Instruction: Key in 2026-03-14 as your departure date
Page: home
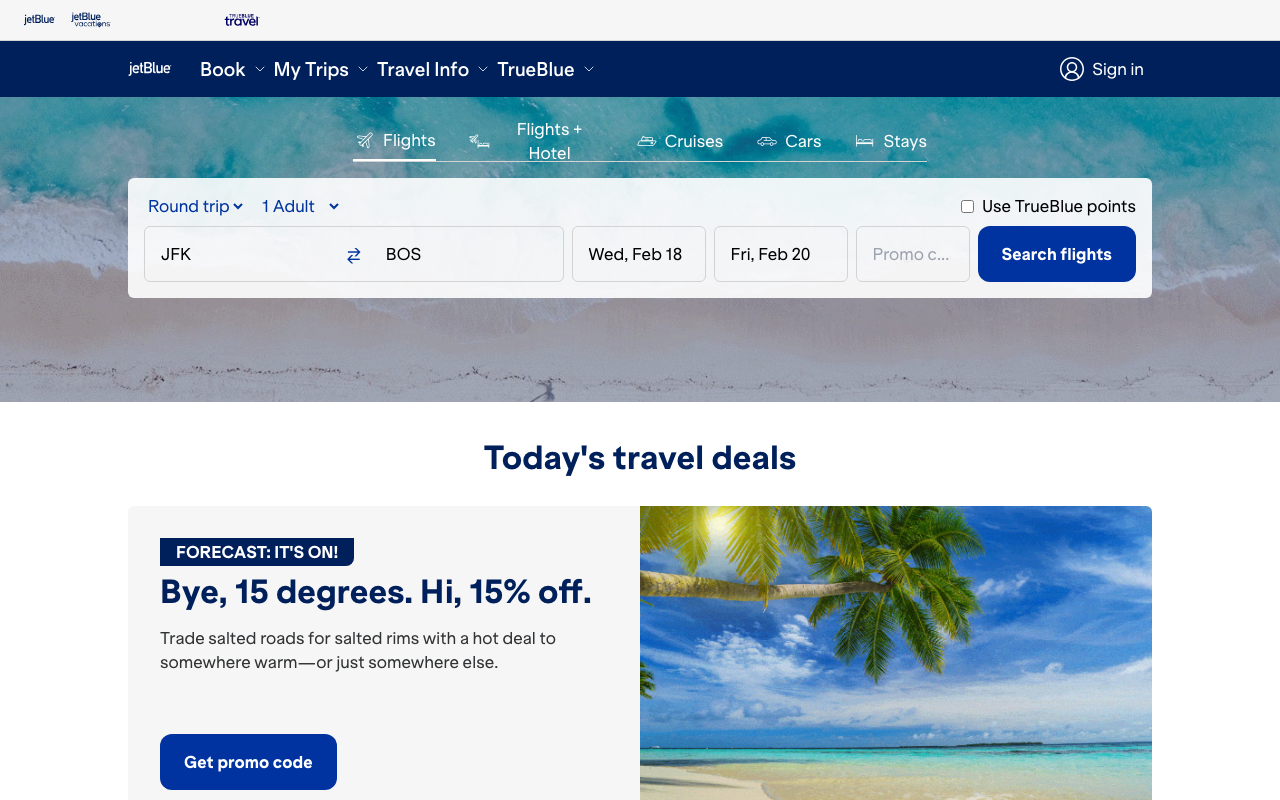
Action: type